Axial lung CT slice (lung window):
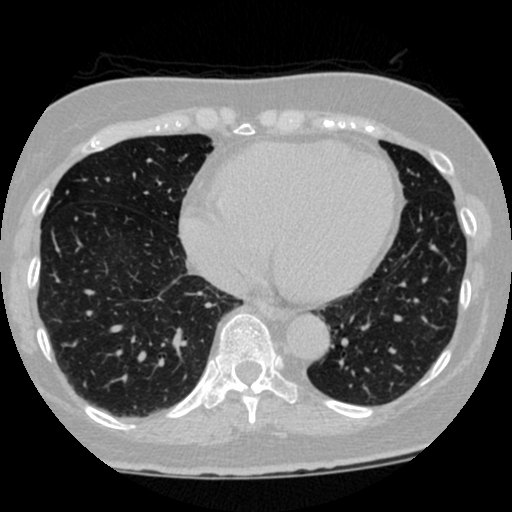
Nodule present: no